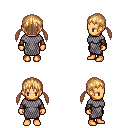
a pixel art fantasy rpg character, female body template, human, tanned skin, chain mail, red pants, light blonde twin-tailed hairstyle, cloth bracers, four views (front, back, left, right), 2x2 character sprite sheet, small pixel art, hard edges, no anti-aliasing